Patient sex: M
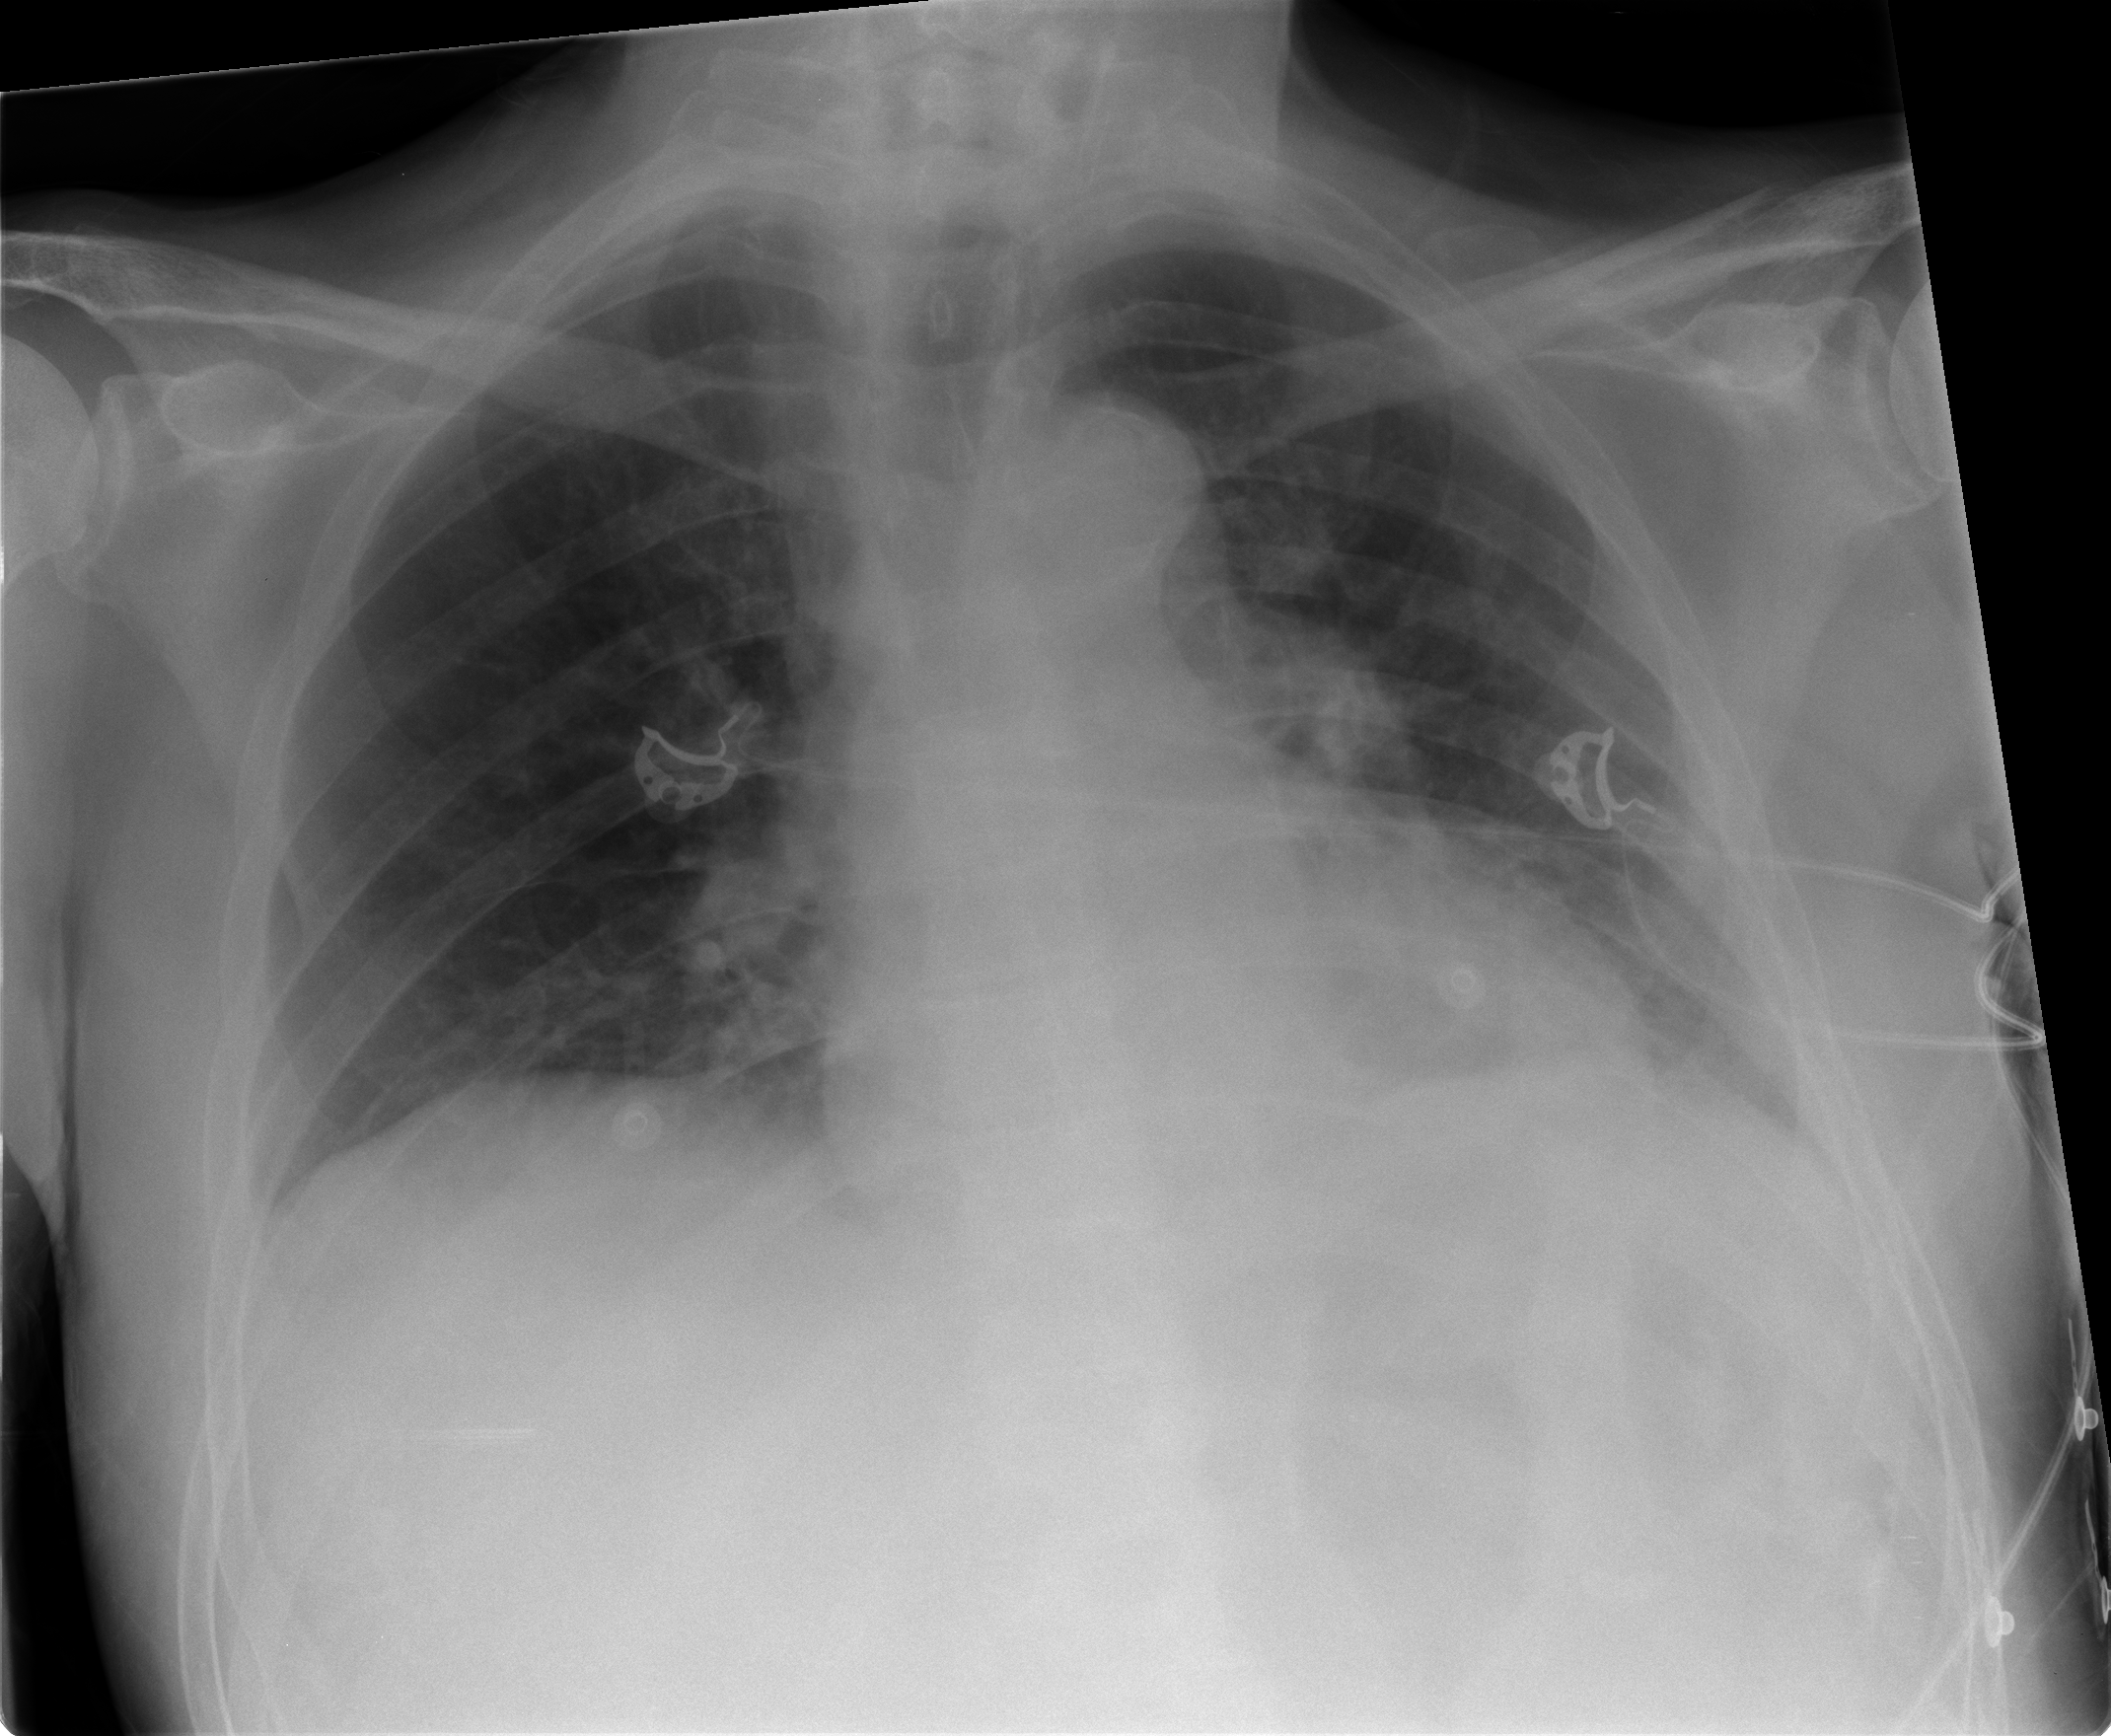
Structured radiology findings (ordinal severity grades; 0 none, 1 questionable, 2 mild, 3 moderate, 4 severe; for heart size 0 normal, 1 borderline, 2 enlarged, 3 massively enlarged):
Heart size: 2
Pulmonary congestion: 0
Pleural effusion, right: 0
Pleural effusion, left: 1
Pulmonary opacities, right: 0
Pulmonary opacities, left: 0
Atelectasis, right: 2
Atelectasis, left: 2